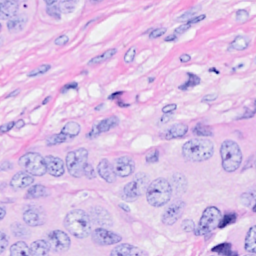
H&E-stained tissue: Breast